Question: In my simple attendance app, there are ':students', ':semesters', ':attendances'. Attendance has columns 'student:references semester:references date:date present:boolean'.
semester.rb
'''
class Semester < ApplicationRecord
has_and_belongs_to_many :students
accepts_nested_attributes_for :students
end
'''
student.rb
'''
class Student < ApplicationRecord
has_and_belongs_to_many :semesters
has_many :attendances, dependent: :destroy
accepts_nested_attributes_for :attendances
end
'''
attendance.rb
'''
class Attendance < ApplicationRecord
belongs_to :semester
belongs_to :student
validates_presence_of :date
end
'''
In the 'semesters#show' page, I want to display each student in that semester, and each student's attendance percentage like below.

It works, but I have to filter through some ':attendances' that aren't associated with the semester before I start count. So my goal is to eager-load the semester, its students, and their attendances that only belong_to that semester.
This way, when I use
'''
@semester.students.each do |student|
student.attendances
end
'''
The '.attendances' method should only return those associated with that semester. Is this possible?
Here's what I got
'''
# semesters_controller.rb
def show
@semester = Semester.includes(students: [:attendances])
.order('students.first_name')
.find params[:id]
end
'''
'''
# students_helper.rb
def student_attendance(student)
total = student.attendances.select { |x| x.semester_id == @semester.id }
present = total.select &:present
percent = (present.size/total.size.to_f * 100).round rescue 0
link_to student, class: 'attendance', style: "width: #{percent}%" do
<<-HTML.html_safe
<span>#{student.first_name}</span>
<span>#{percent}%</span>
HTML
end
end
'''
I've found that using 'select {|x| x.semester_id == @semester.id }' instead of 'where semester_id: @semester.id' and 'select &:present' instead of 'where present: true' reduces the number of queries.
Anyways, is there a way that I can load the ':attendances' so that I don't have to go through that first filter ('select {|x| x.semester_id == @semester.id }')? If I don't filter like I am doing, then it will show that student's attendance percentage for ALL semesters they've ever been in, instead of just this one semester we're trying to show on the #show page.
I just don't want to be loading all that unnecessary data, nah mean? Thanks.
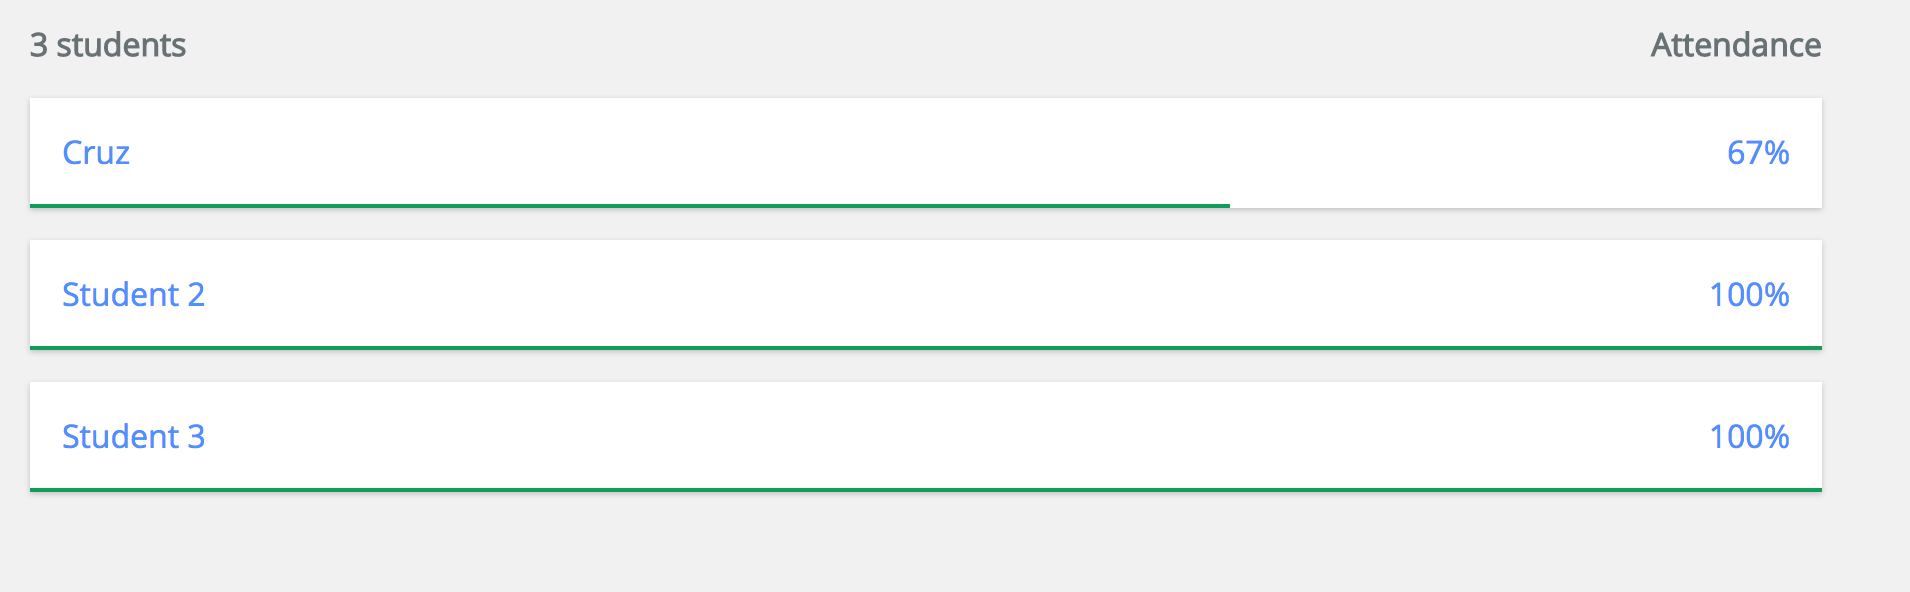
Answer: Looks like you already have a way of connecting an attendance directly with a semester (as 'belongs_to :semester' is stated in your Attendance class).
Have you tried:
'''
class Semester < ApplicationRecord
has_and_belongs_to_many :students
has_many :attendences
end
attendences = @semester.attendences
'''
OR just:
'''
attendences = Attendence.where(semester: params[:id])
'''
(you can use appropriate joins/includes to reduce sql-queries)